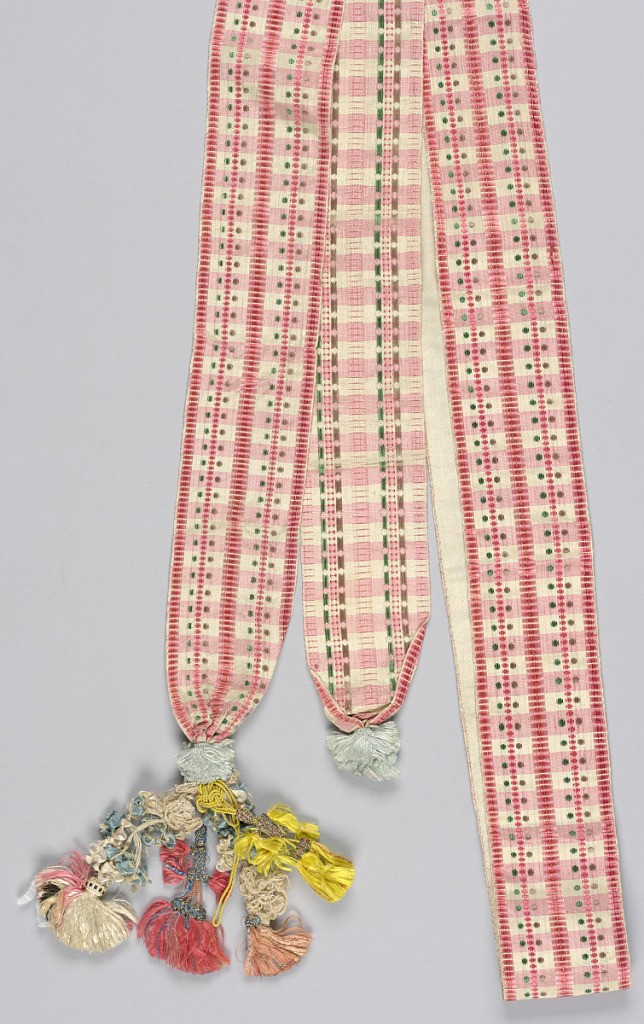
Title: Ribbon
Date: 18th century
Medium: silk Technique: woven
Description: Narrow ribbon in pinks and greenin a repeated, small-scale striped pattern. Elaborate tassels at either end.